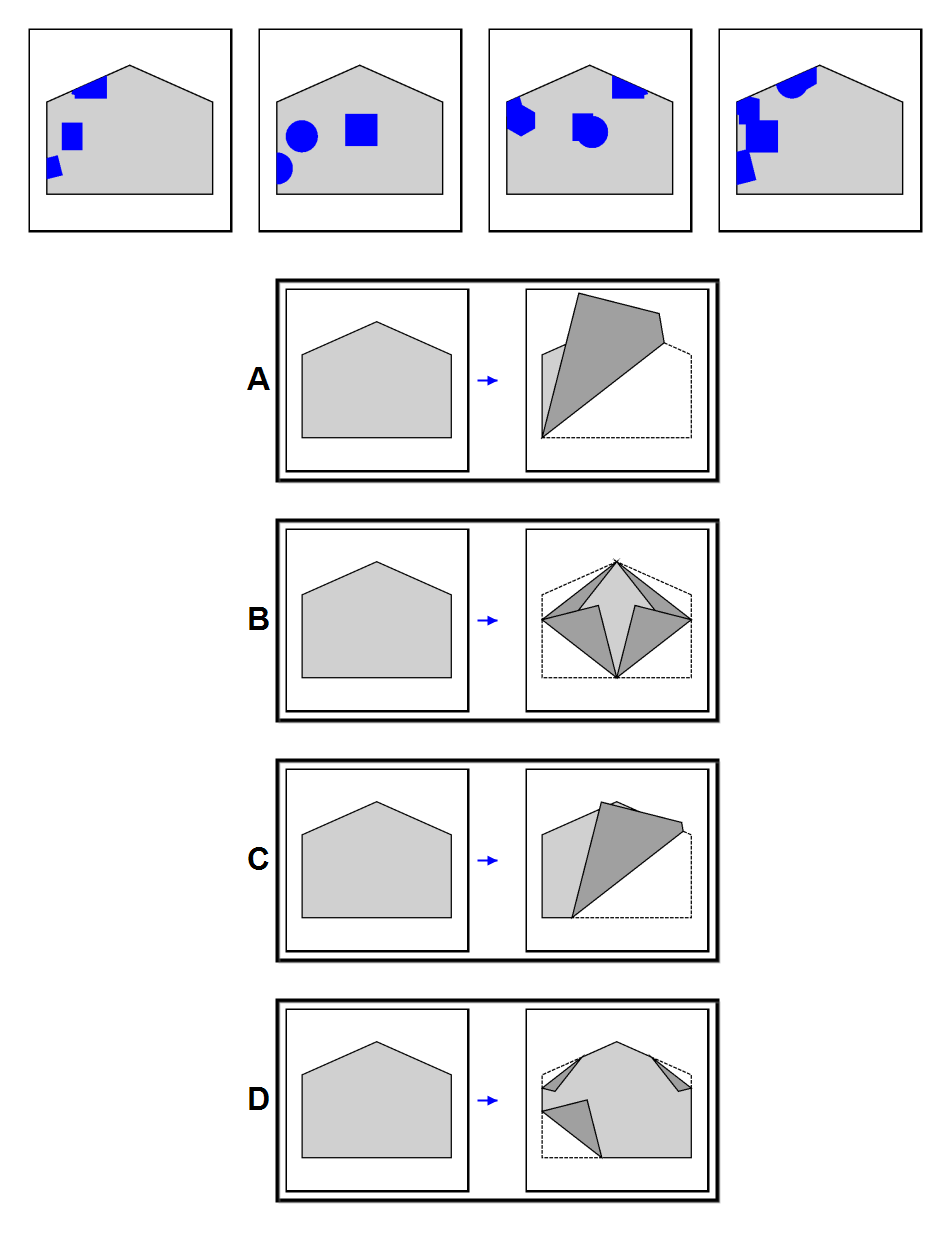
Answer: D